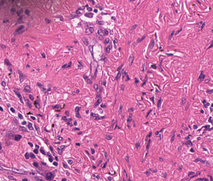
Tumor epithelial tissue: no
Tumor-associated stroma tissue: yes
Normal tissue: no